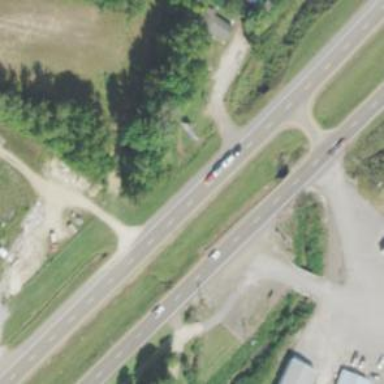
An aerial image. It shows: Asphalt dual carriageway categorized as trunk highway.